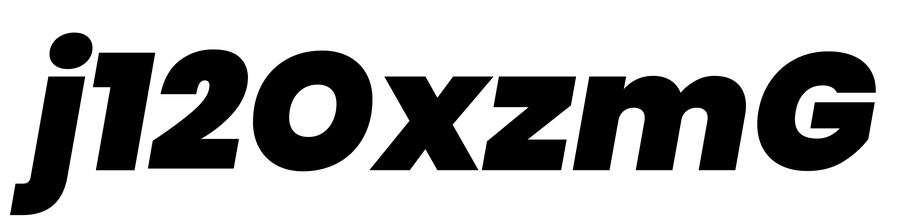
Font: Poppins-BlackItalic